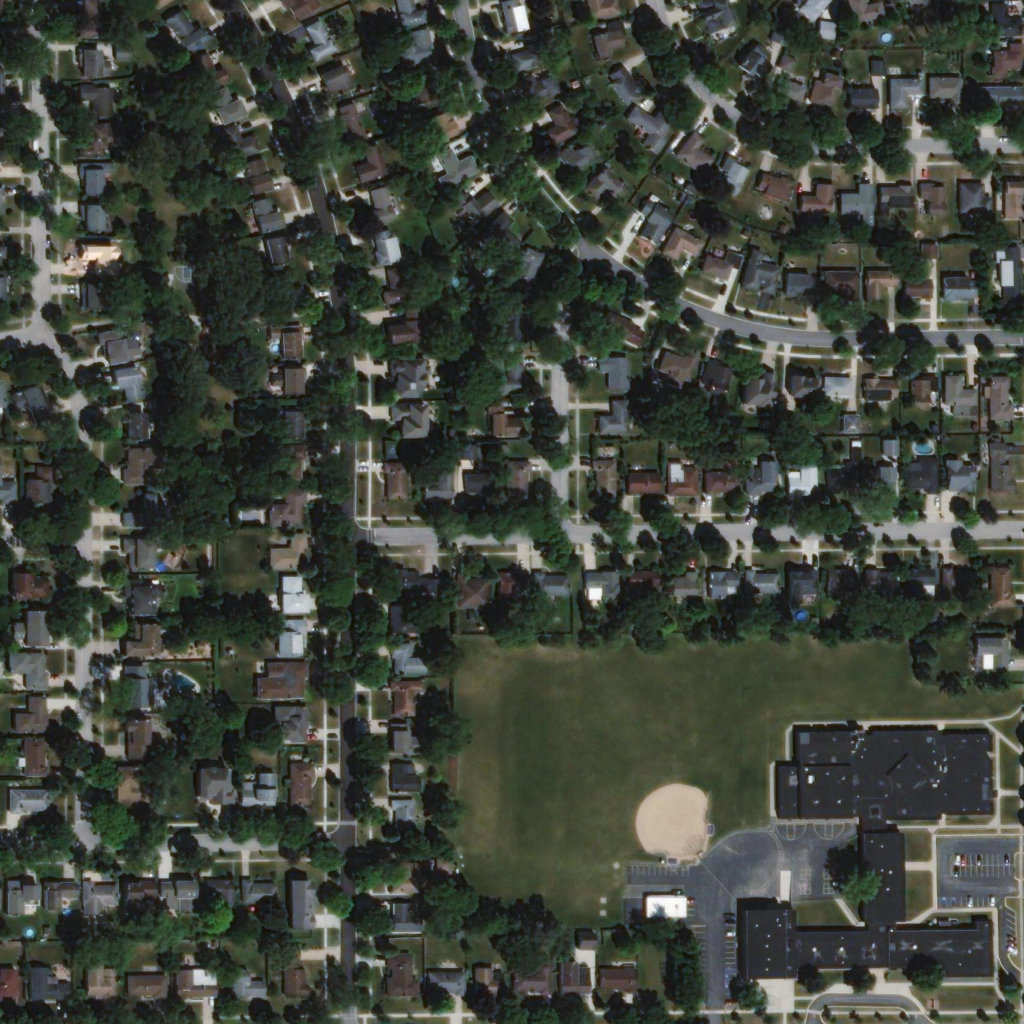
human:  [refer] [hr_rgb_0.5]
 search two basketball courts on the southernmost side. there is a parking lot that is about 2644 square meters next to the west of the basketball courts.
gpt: <box>[[75, 80, 83, 88, 0]]</box>